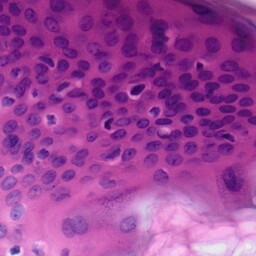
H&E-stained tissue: Skin